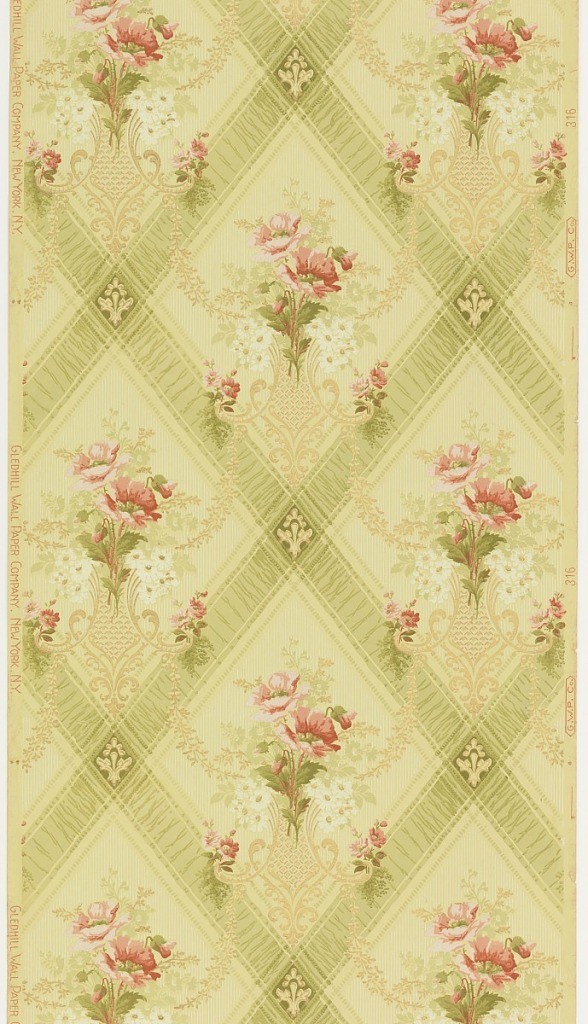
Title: Sidewall
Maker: Gledhill Wall Paper Co., New York, New York, founded 1900
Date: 1905–1915
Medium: Machine-printed paper
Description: On striped ground in beige and white, with green textured trellis, bouquets of pink and white flowers in vases with gold rinceaux.